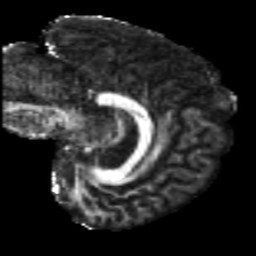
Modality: FA
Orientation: sagittal
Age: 46
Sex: male
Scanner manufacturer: siemens
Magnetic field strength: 3 T
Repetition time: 5 s
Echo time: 0.092 s